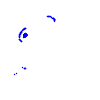
Particle: pion